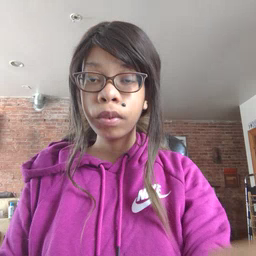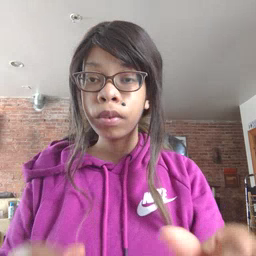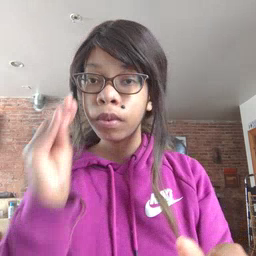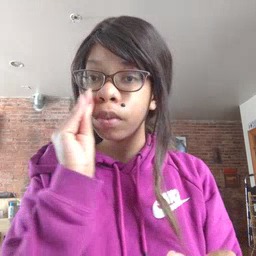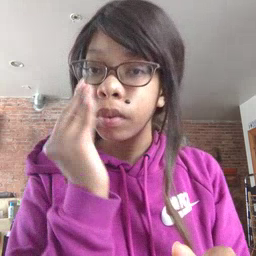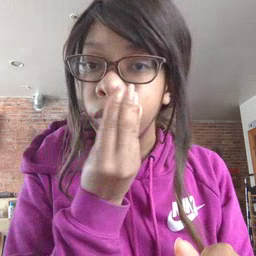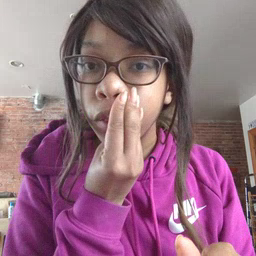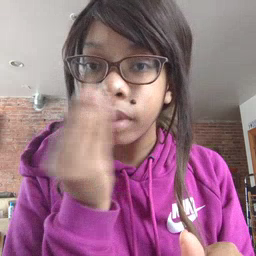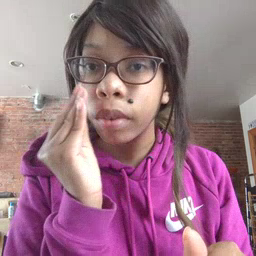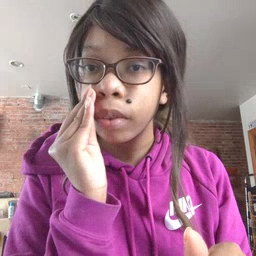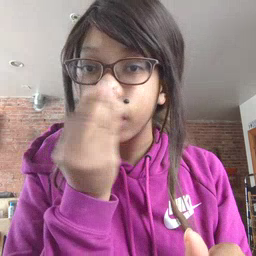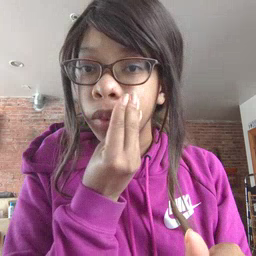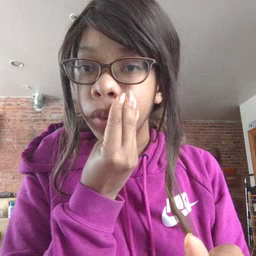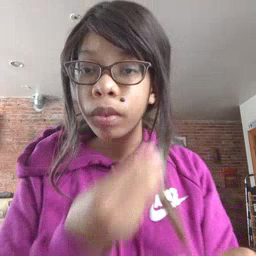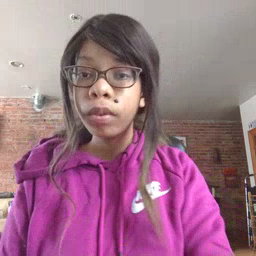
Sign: flower